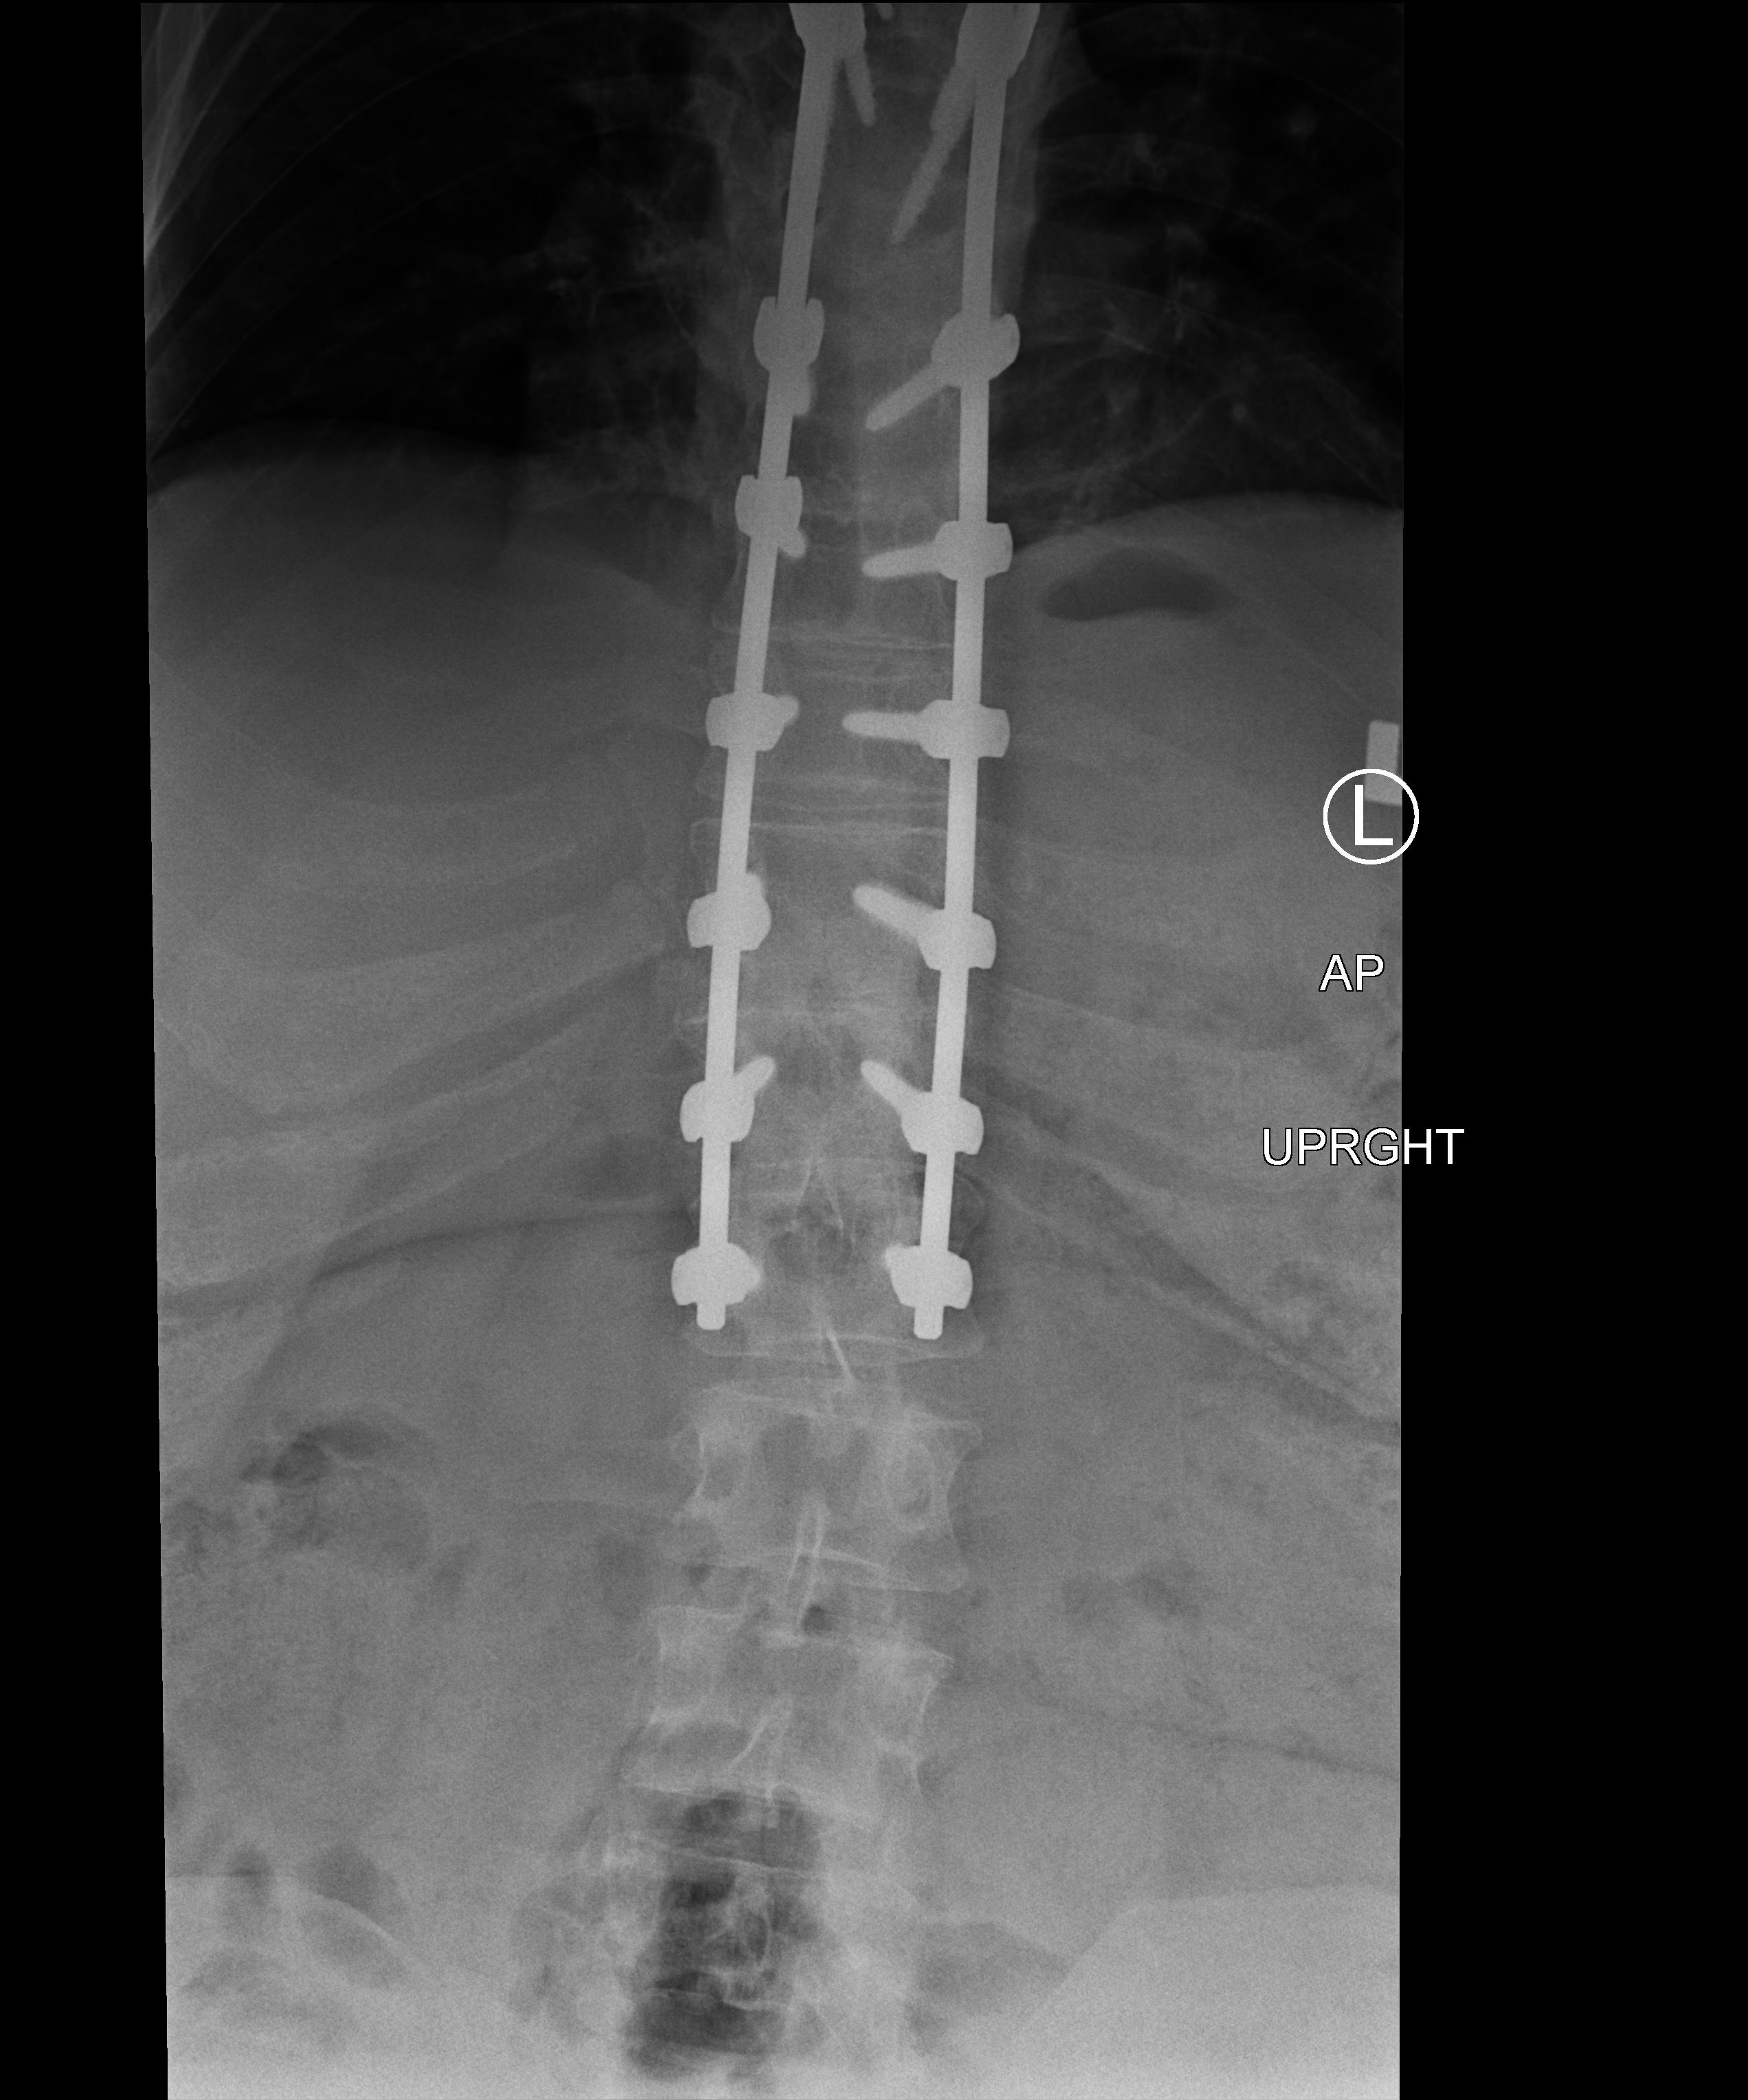
View: AP
Implant manufacturer: medtronic solera